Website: crate-barrel
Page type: newsletter-management
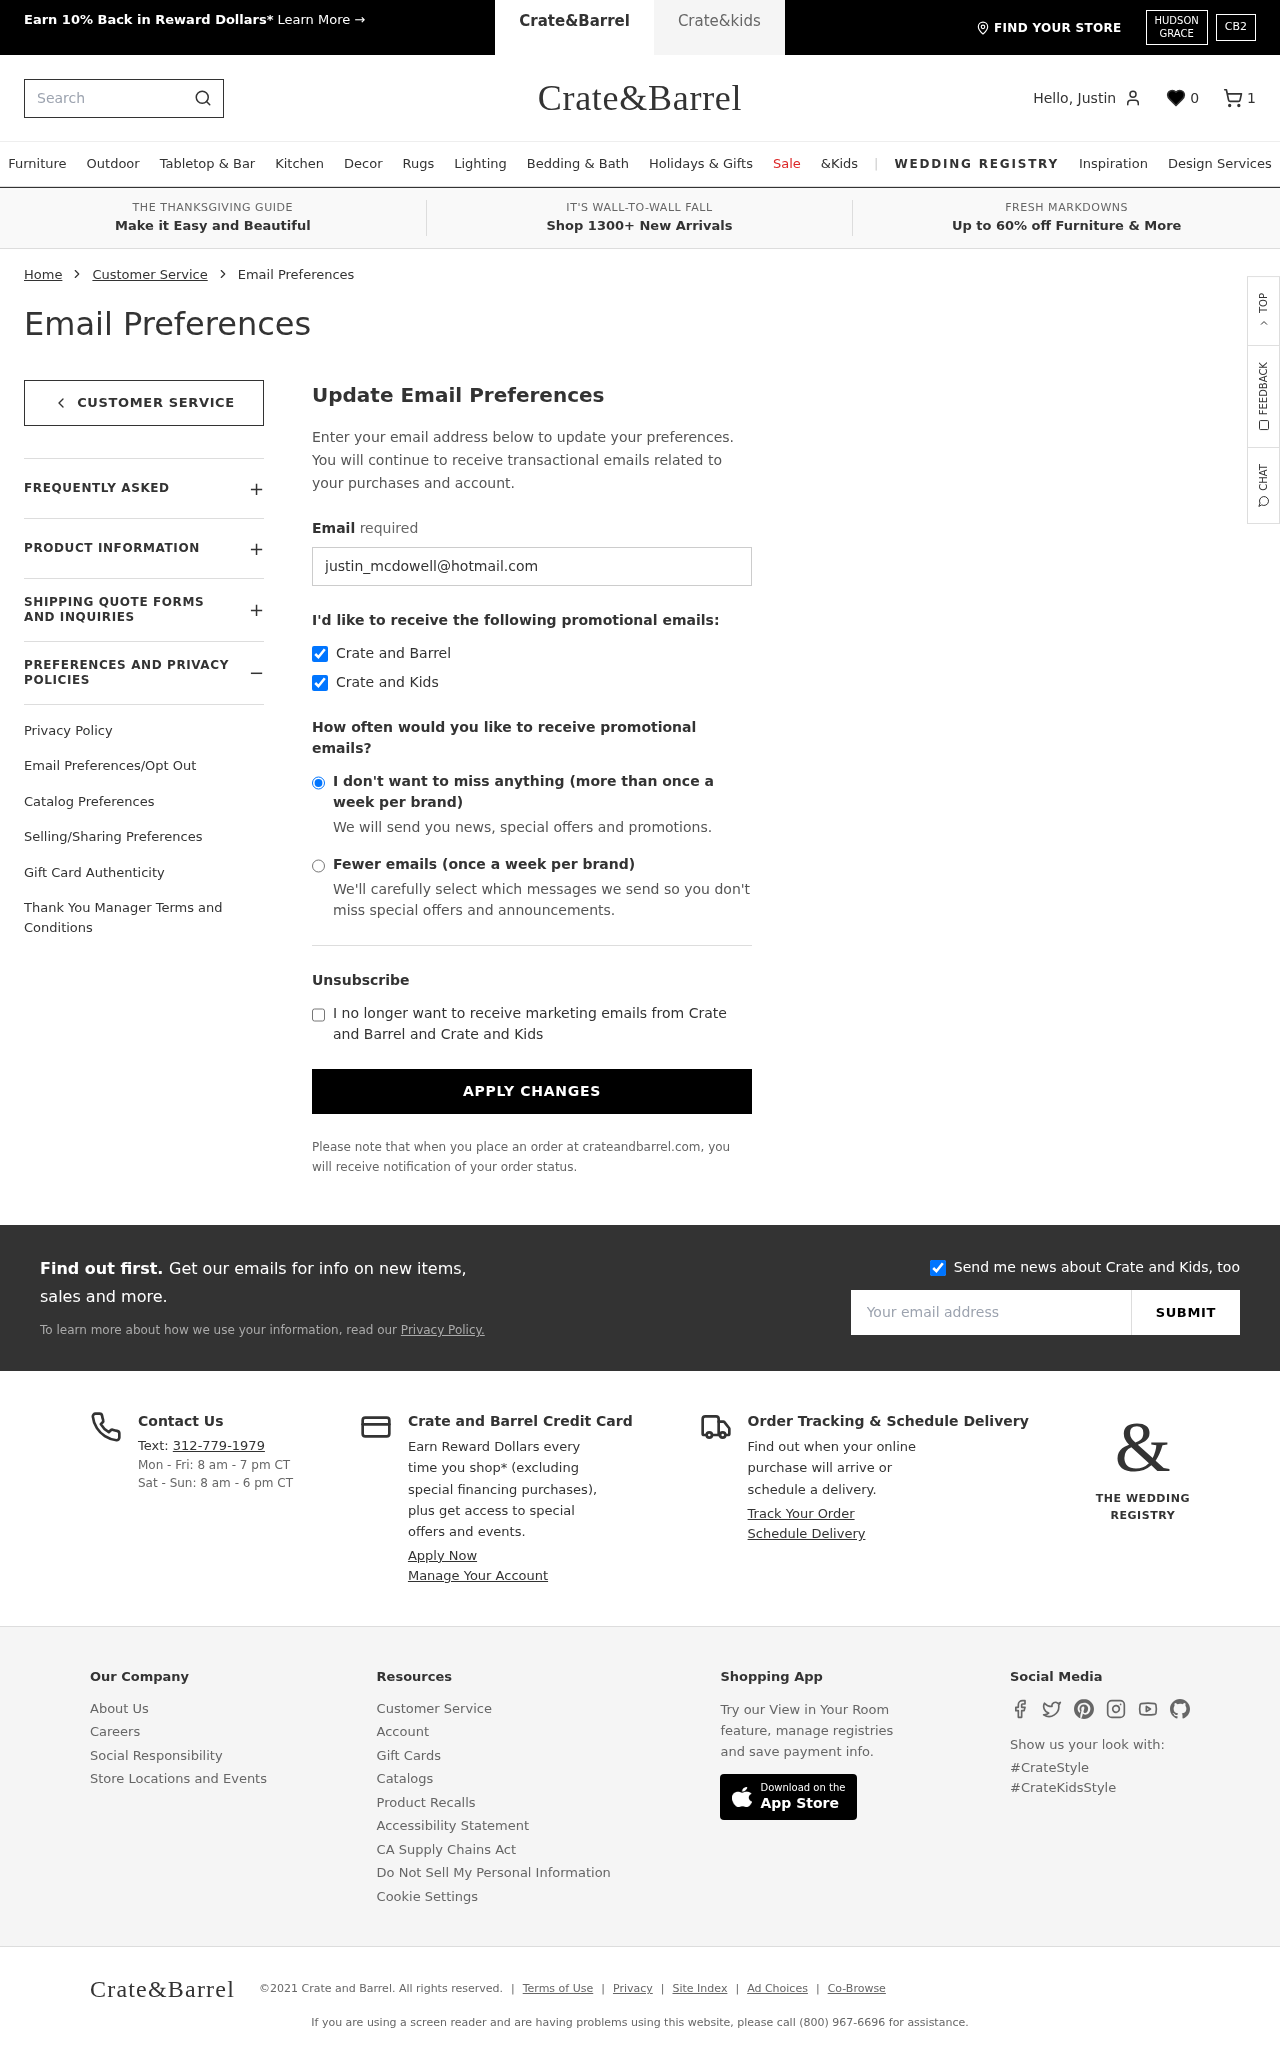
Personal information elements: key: PII_EMAIL
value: justin_mcdowell@hotmail.com
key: PII_FIRSTNAME
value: Justin
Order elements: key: ORDER_NUM_ITEMS
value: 1
Search elements: key: HEADER_SEARCH
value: Search
Other elements: key: FAVORITES_COUNT
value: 0